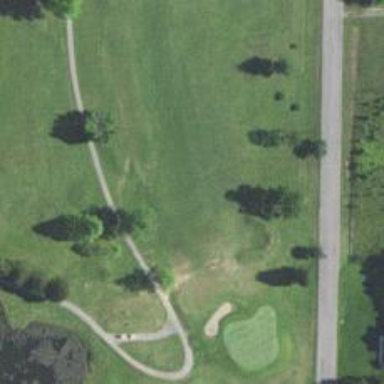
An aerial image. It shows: View of golf hole.